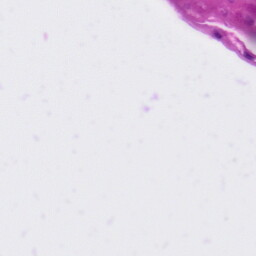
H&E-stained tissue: Tonsil